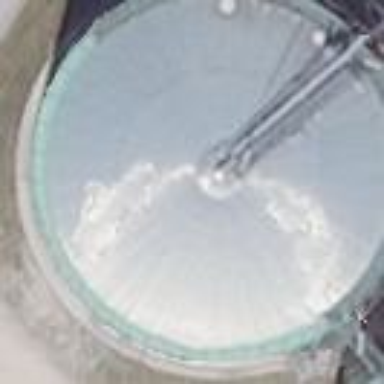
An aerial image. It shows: Storage tank which is man-made.